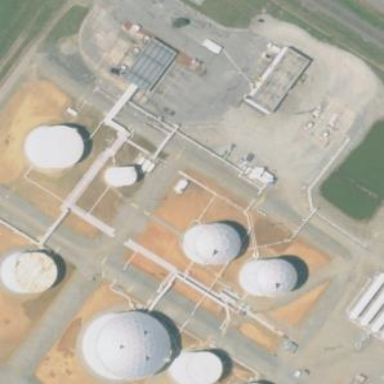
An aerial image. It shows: Industrial area designated as petroleum terminal.